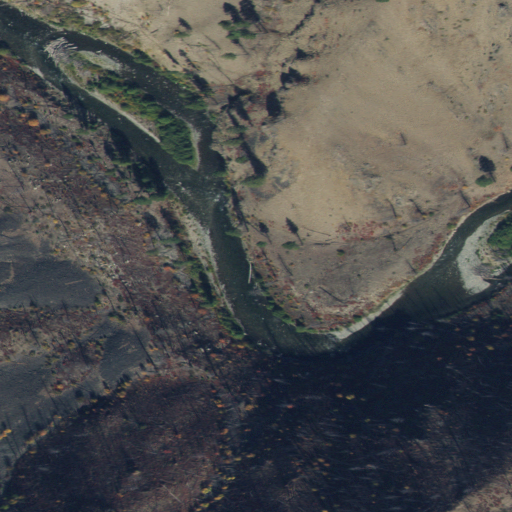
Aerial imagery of bar in Idaho named Soft Boil Bar containing shrub, evergreen forest, grassland, and open water